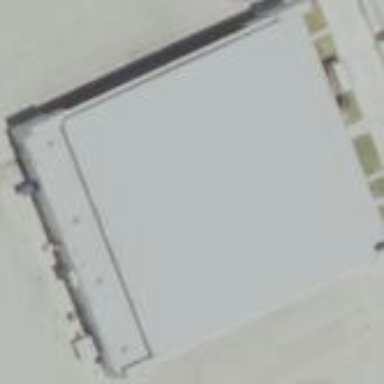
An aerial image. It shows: Hangar building at the airport.